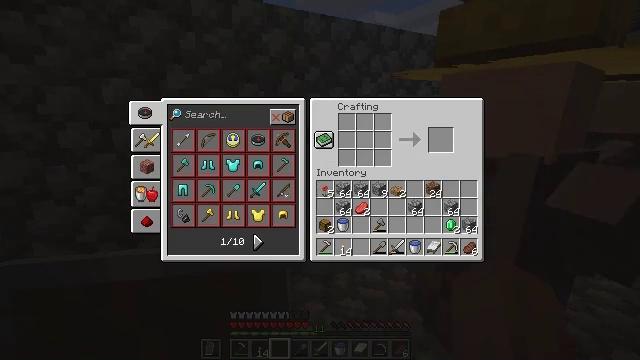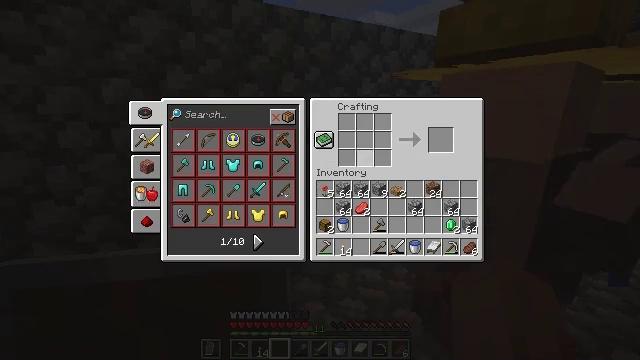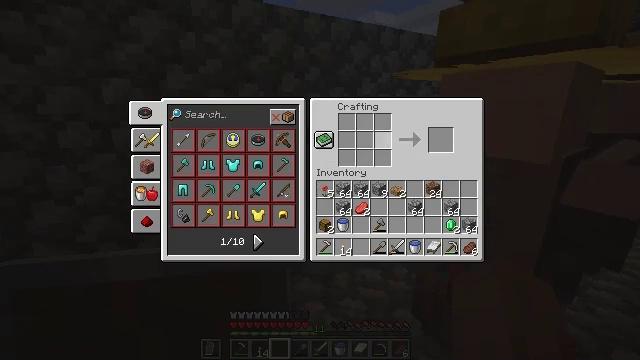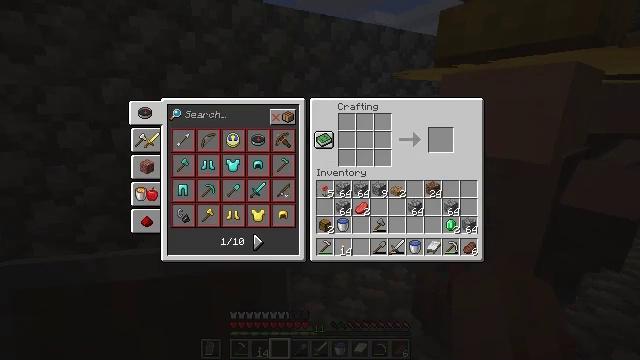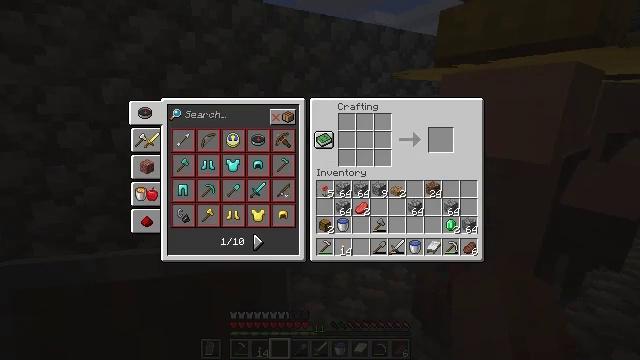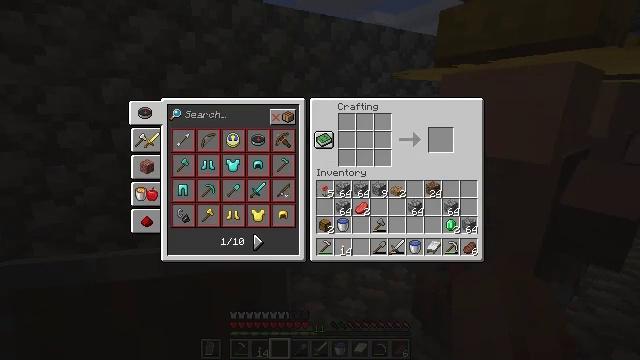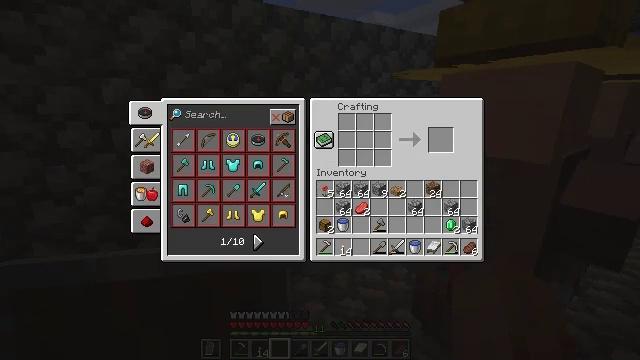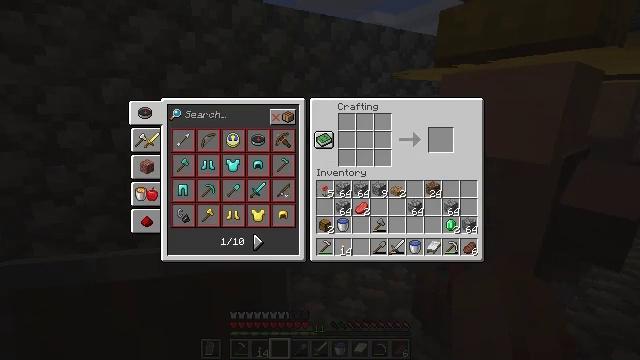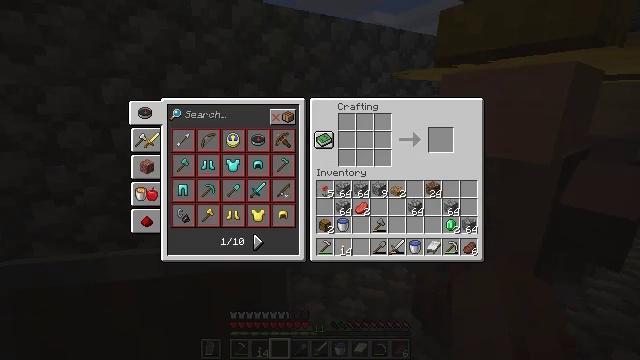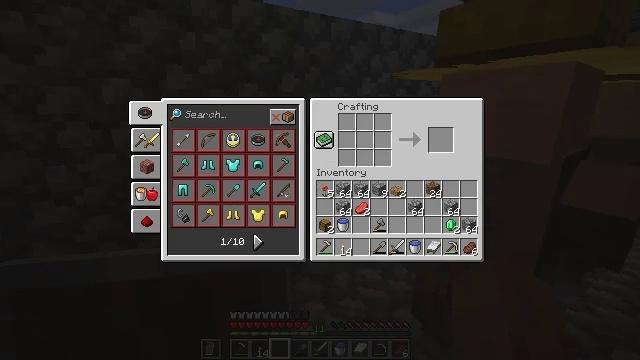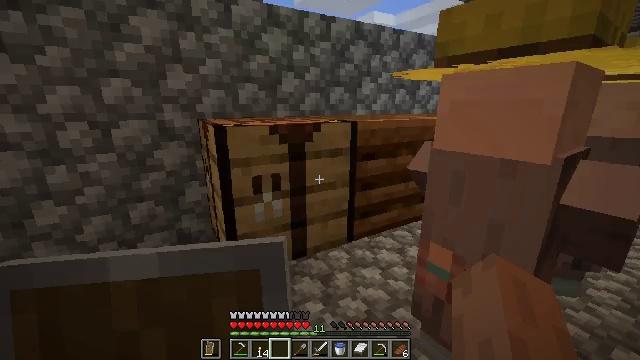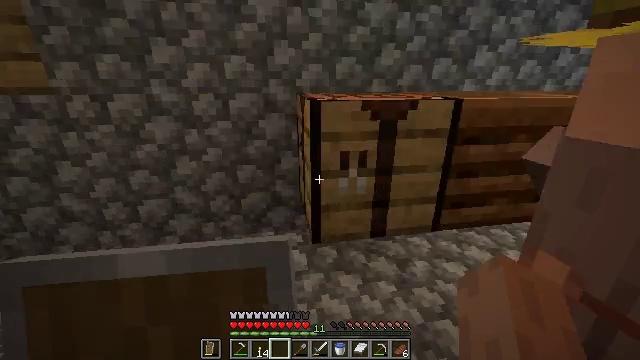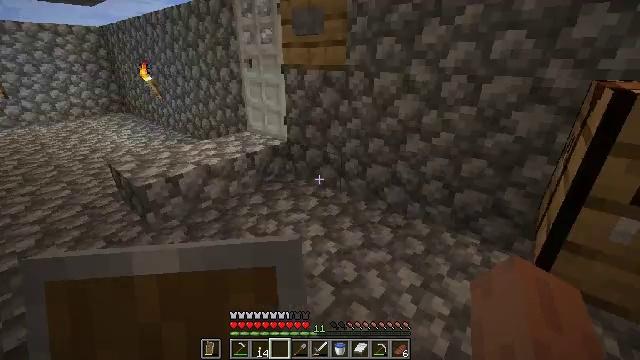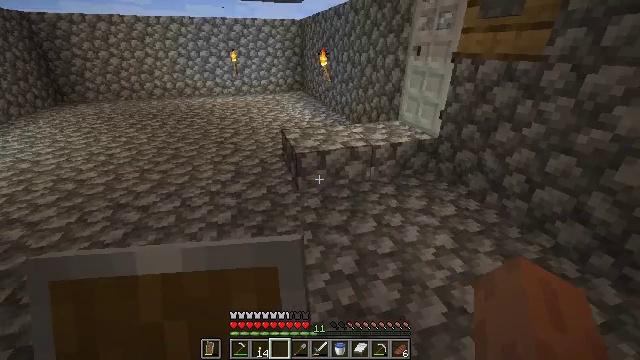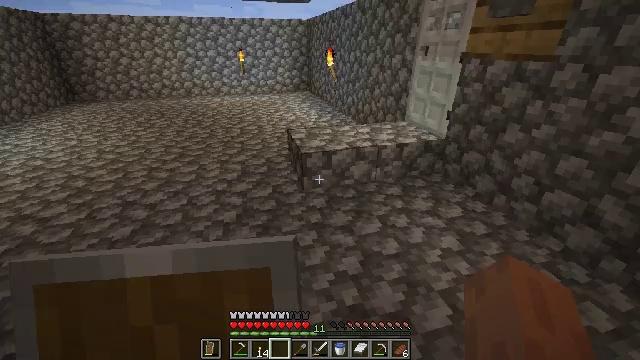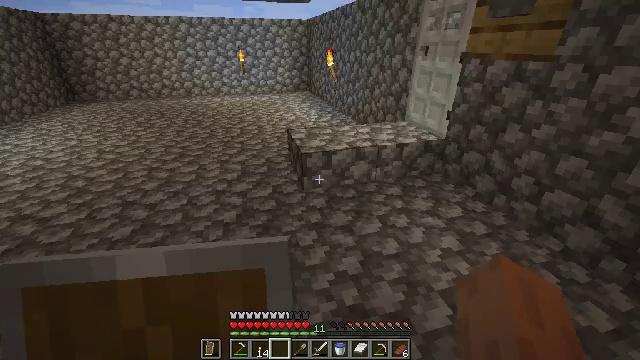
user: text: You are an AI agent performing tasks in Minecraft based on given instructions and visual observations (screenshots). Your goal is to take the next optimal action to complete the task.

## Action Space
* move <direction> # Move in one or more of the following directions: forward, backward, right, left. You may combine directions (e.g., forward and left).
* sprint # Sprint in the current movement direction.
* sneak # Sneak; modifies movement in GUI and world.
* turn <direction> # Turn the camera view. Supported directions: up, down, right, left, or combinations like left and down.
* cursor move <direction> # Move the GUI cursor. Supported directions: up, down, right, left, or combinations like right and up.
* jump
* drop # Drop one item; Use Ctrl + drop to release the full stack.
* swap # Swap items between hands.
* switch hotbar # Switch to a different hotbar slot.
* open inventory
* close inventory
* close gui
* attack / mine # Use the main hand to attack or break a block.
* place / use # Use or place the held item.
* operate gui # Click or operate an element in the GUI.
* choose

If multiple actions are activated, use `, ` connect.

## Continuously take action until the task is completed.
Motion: motion action
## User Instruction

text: Arrange cobblestone in the crafting grid to create a cobblestone slab.
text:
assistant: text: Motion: turn right and up
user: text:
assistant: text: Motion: turn right and up
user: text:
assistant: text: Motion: turn right
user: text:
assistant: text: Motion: no_op
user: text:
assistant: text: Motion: no_op
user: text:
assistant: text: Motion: no_op
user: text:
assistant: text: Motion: no_op
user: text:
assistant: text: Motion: no_op
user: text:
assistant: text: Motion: no_op
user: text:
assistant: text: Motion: open inventory
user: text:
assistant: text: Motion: turn left and down, open inventory
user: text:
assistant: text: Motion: turn left and down
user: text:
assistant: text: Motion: turn left and down
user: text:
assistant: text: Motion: turn left
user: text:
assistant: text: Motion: no_op
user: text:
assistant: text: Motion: no_op
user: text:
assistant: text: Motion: turn left
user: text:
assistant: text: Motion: turn left
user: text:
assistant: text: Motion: no_op
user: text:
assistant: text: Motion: move forward, turn right
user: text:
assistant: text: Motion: move forward, turn right
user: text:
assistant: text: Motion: move forward, turn right
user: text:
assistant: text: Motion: move forward
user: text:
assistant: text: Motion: move forward
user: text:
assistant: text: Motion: move forward, turn right and down
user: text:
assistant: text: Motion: move forward, turn right and down
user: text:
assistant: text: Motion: turn down
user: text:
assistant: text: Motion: turn down
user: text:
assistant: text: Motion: turn right and down
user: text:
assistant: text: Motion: turn right